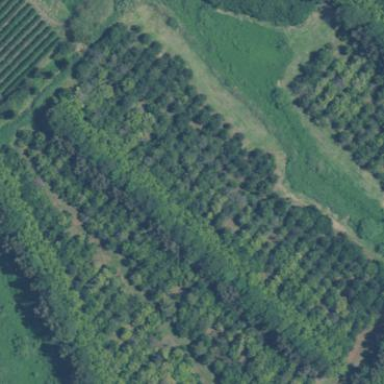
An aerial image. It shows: Orchard filled with macadamia trees.